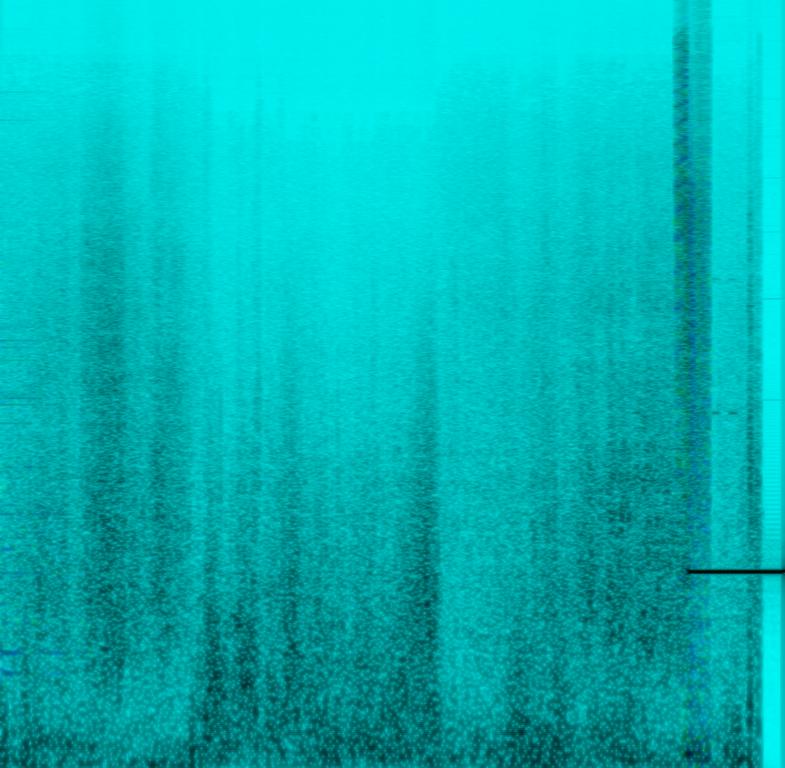
This recording is full of environmental sounds like wind and other sounds. Then at the end a beep tone comes and an acoustic piano is playing an arpeggio melody with reverb on it. This is an amateur recording. This song may be used as an outro or intro in an amateur video.